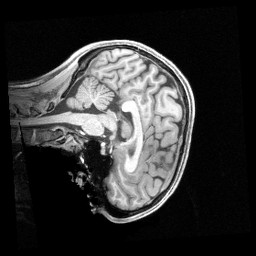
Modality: T1w
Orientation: sagittal
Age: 22
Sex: female
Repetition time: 2.4 s
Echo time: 0.00222 s